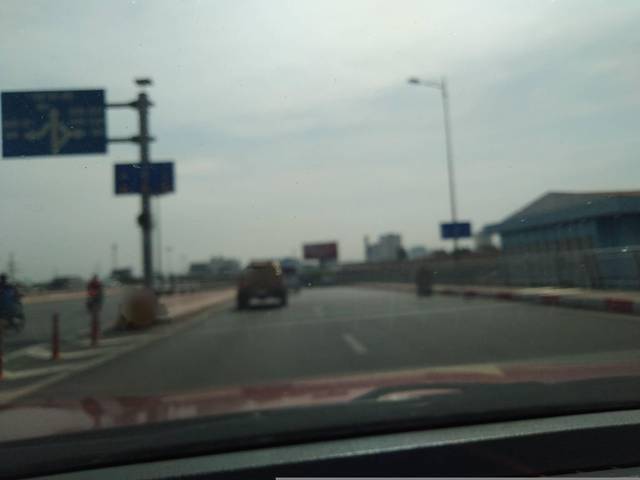
Region: Vietnam
Coordinates: 10.825, 106.712